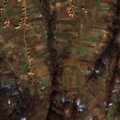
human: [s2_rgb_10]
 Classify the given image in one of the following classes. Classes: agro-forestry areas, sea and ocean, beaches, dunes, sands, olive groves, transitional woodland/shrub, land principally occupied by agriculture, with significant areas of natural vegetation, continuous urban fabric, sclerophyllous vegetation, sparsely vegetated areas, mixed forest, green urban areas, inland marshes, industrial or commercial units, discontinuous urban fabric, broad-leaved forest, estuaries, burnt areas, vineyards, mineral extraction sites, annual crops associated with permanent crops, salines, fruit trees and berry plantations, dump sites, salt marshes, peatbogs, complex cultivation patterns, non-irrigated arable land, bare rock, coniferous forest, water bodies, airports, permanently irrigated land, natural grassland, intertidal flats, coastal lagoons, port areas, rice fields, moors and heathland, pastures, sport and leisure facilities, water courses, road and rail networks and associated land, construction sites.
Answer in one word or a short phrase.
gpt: non-irrigated arable land, complex cultivation patterns, land principally occupied by agriculture, with significant areas of natural vegetation, broad-leaved forest